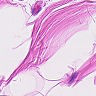
Metastatic tissue present: no